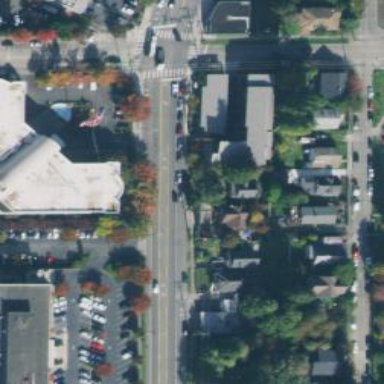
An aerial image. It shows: Secondary road with separate sidewalks.